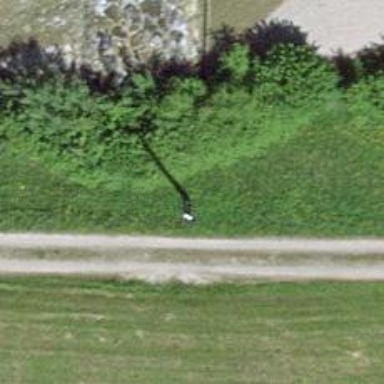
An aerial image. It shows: Power pole.